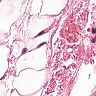
Metastatic tissue present: no